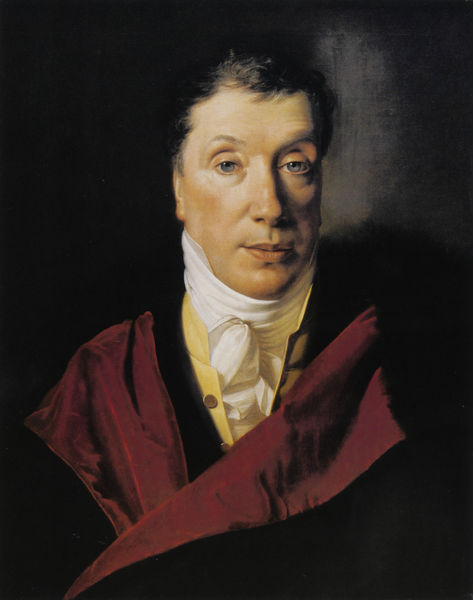
Titel: Bildnis des Herrn Joseph Noé
Künstler: Ferdinand Georg Waldmüller
Standort: Bremen
Institution: Kunsthalle Bremen
Schlagwörter: blau, dunkel, gemälde, haut, körper, mann, schatten, umhang, weiß, gelb, frankreich, grau, haar, hell, kleid, licht, mund, nase, ohr, orange, profil, schwarz, stirn, ölbild, blick, rot, schal, tuch, schleife, alt, anzug, hemd, jacke, wand, augen, falten, gesicht, kleidung, kragen, rembrandt, bildnis, herr, portrait, porträt, auge, dunkelheit, haare, mantel, reich, sitzend, stoff, adel, augenbrauen, blaue augen, frontal, kinn, knopf, kontrast, lippen, ohren, poträt, seide, vornehm, wangen, violett, ölgemälde, könig, falte, krawatte, realistisch, schmal, halstuch, dunkelrot, mimik, robe, wange, augenbraue, knöpfe, revers, weste, kurze haare, gemalt, vatermörder, stirnfalten, kurz, umschlag, lichtspiel, aristokrat, roter kragen, halsbinde, schattenspiel, adliger, persönlichkeit, kamerablick, aufschlag, bindeschal, bordeaux, khöpfe, knpof, manteöfalten, portraät, würde, fies, weisses hemd, goldknöpfe, schlau, intelligent, schütteres haar, hohes amt, blasierter blick, blau augen